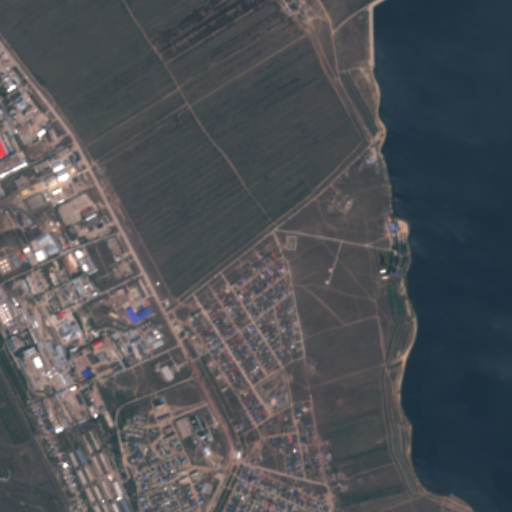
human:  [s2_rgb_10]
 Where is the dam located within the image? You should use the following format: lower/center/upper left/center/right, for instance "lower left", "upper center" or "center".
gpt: The dam is located in the upper right of the image.
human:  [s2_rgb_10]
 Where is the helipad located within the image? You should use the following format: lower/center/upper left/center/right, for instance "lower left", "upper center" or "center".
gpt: The helipad is located in the center of the image.
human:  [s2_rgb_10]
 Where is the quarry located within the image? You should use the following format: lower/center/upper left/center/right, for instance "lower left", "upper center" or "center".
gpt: There is no quarry in the image.